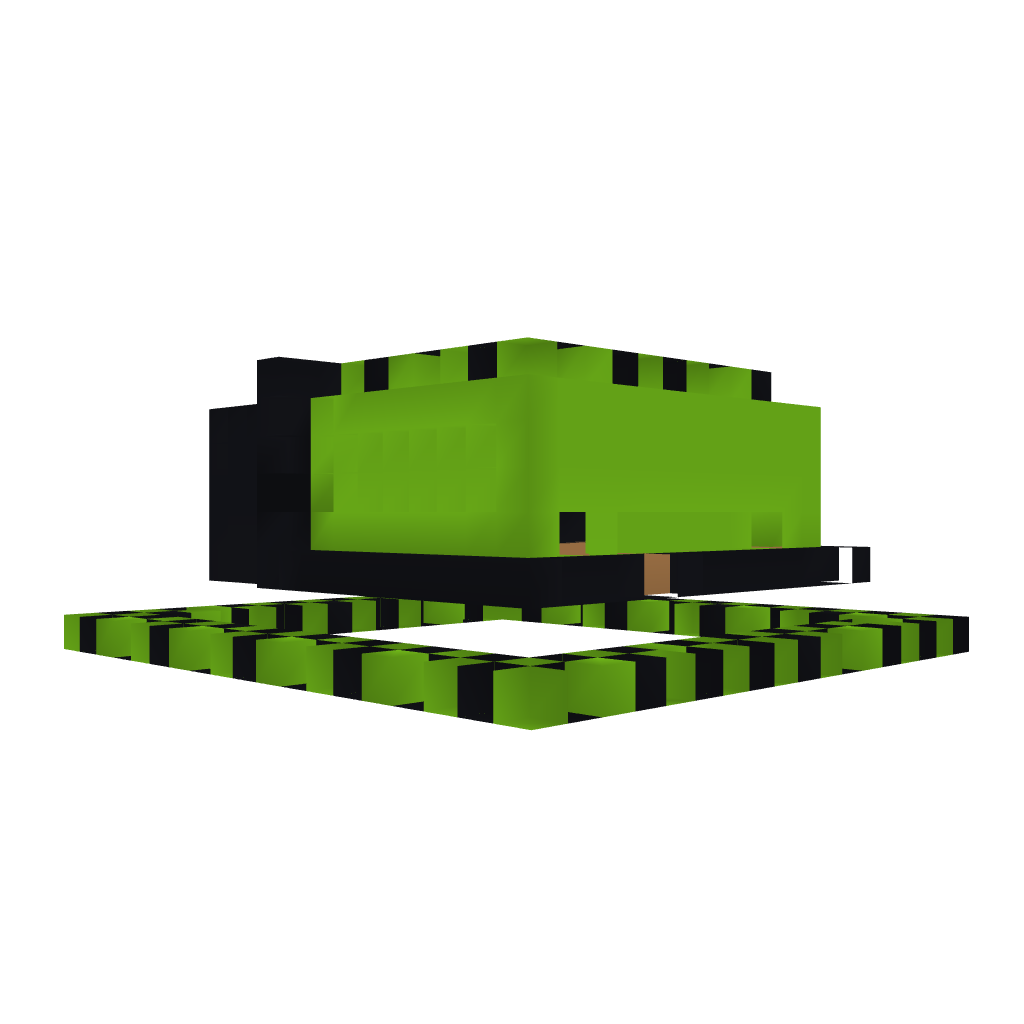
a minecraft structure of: Studio 001